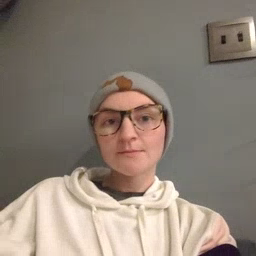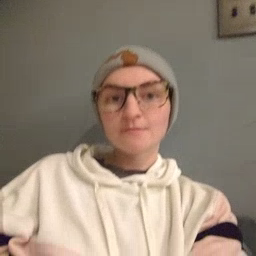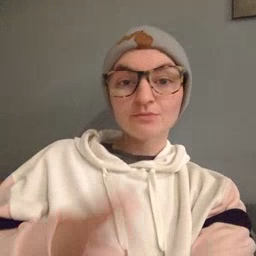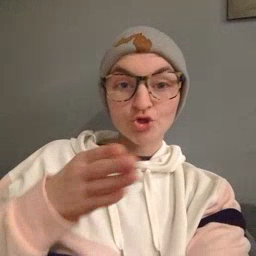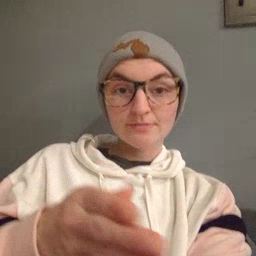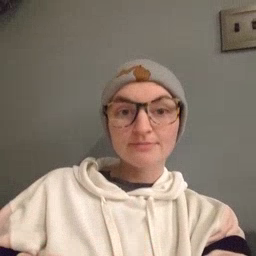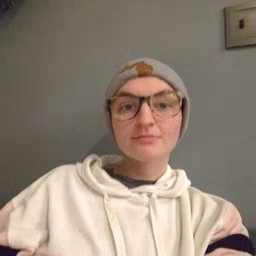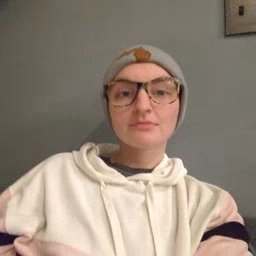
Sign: fish